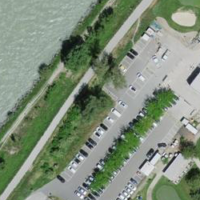
EUNIS habitat code: 53
Species observed at this site:
Chelidonium majus